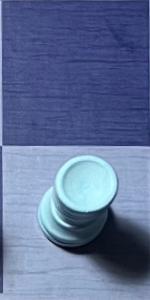
Label: Rook_White